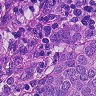
Metastatic tissue present: yes